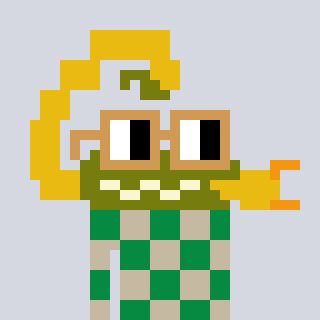
a pixel art character with square brown glasses, a scorpion-shaped head and a bege-colored body on a cool background